Field crop: maize
Growth stage: 2
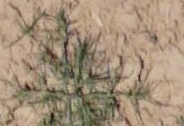
Species: salsola